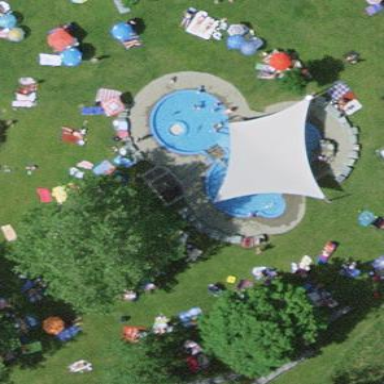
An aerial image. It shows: Swimming pool located in leisure land.